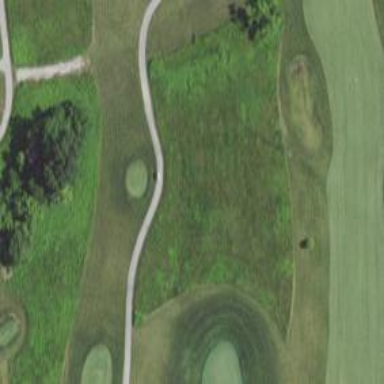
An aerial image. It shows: Rough area in golf course.